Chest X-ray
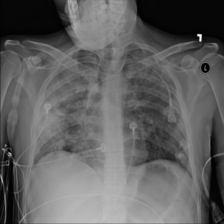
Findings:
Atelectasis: negative
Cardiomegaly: negative
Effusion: negative
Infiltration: positive
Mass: negative
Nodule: negative
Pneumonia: negative
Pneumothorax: negative
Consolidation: positive
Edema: negative
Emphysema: negative
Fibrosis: negative
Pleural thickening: negative
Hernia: negative